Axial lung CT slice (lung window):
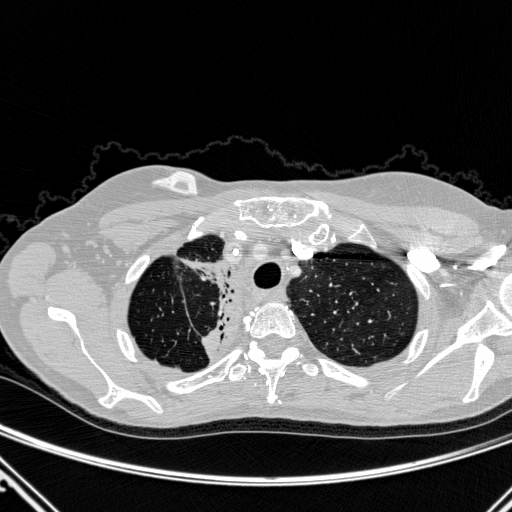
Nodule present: no